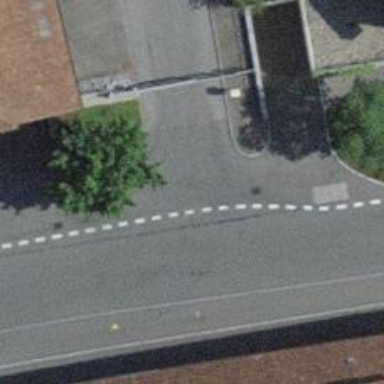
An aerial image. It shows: Sidewalk along the footway.